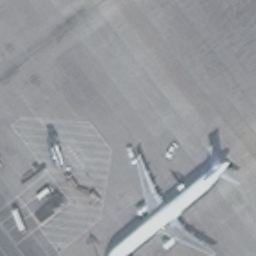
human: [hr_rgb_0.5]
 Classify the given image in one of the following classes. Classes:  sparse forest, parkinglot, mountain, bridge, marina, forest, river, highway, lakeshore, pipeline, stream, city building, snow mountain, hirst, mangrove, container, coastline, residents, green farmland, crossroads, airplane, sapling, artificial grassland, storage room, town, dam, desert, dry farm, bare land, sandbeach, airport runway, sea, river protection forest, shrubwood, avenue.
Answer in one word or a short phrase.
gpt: airplane